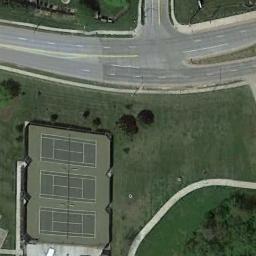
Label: tennis_court